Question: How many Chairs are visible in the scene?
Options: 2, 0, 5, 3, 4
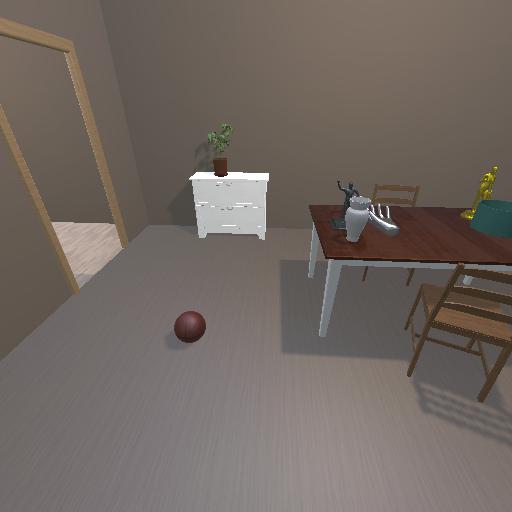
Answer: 2